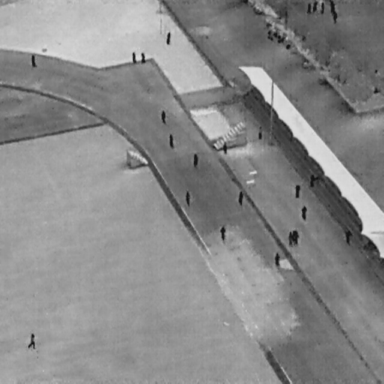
There are 23 objects shown in the infrared image, including 20 People, and three DontCares.